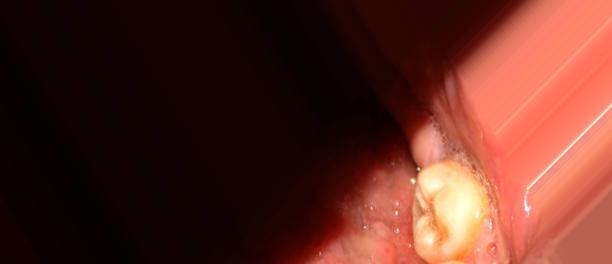
Condition: Caries